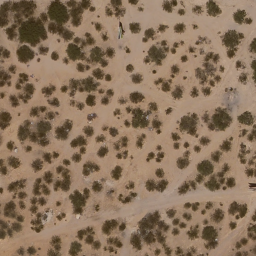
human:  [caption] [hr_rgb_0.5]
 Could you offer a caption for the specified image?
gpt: Lots of plants scattered on the ground. .

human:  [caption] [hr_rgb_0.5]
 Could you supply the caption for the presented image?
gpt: Lots of plants scattered in the loess ground. .

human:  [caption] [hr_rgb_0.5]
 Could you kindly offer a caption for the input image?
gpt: There are some grey plants scattered on the ground .

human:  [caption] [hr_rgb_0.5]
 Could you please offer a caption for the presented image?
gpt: This is a chaparral .

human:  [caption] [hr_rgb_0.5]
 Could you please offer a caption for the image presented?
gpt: Some grey plants are scattered in the loess ground .